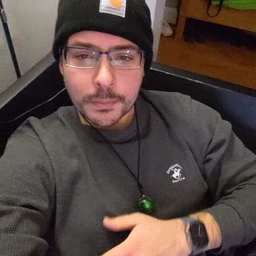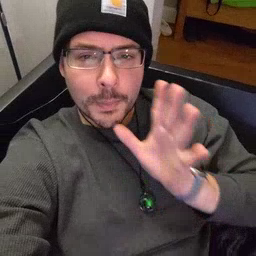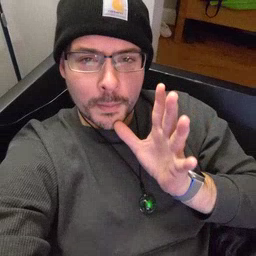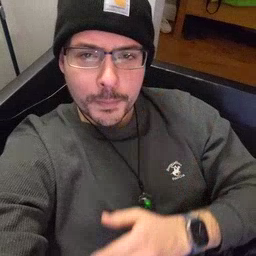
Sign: mom